Question: I am using the delegate method of NSURLConnection in UITableViewCell(CustomCell). I am showing the download progress in the cell. When the download completes, connectionDidFinishLoading is called. I need to remove the cell where I show the download progress, once the download completes. It is explained in the below image.

Here the download of the file in the third cell is completed first and the downloads in the other two cell are in progress. I need to delete the cell once the download completes. In this case, I have to delete the third cell in which the download was completed.
So, somebody help me to remove the cell in connectionDidFinishLoading. Thank you in advance.
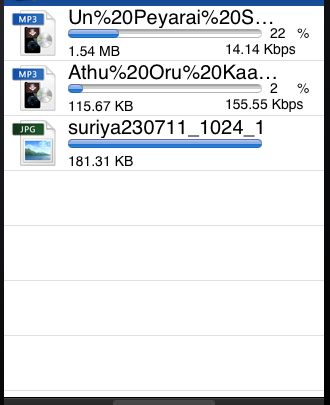
Answer: '''
while creating cell set the tag
cell.tag=55;
in connectdidFinishing u can remove it by
[[self.view viewWithTag:55] removeFromSuperview];
'''